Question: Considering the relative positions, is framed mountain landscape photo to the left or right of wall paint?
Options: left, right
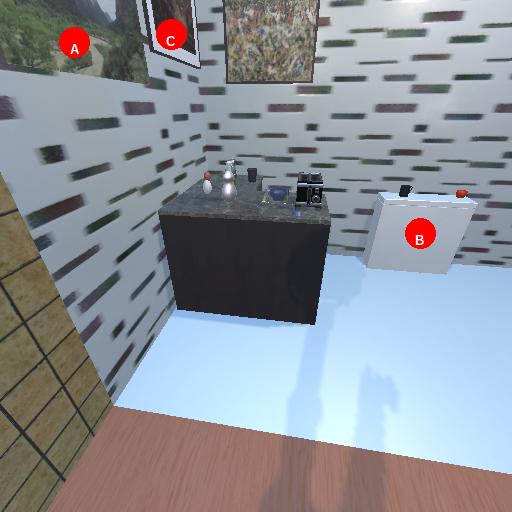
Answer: left